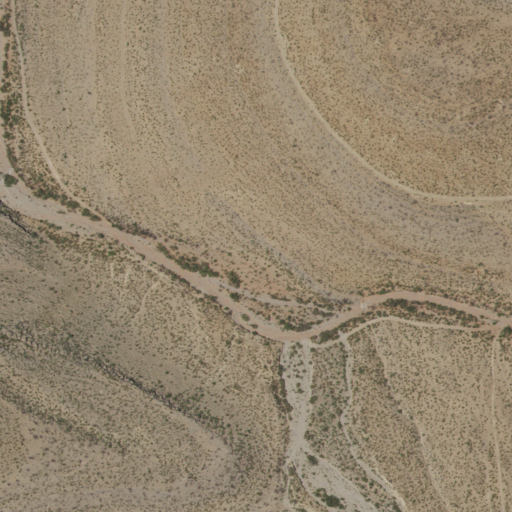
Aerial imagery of valley in New Mexico named Lead Mine Canyon containing shrub and grassland